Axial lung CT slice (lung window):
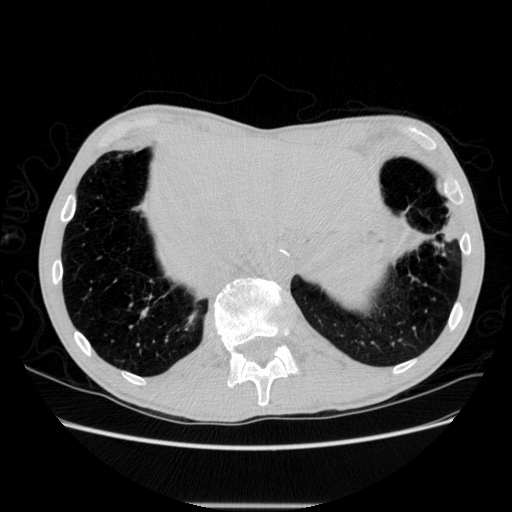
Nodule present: yes
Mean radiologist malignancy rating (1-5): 4